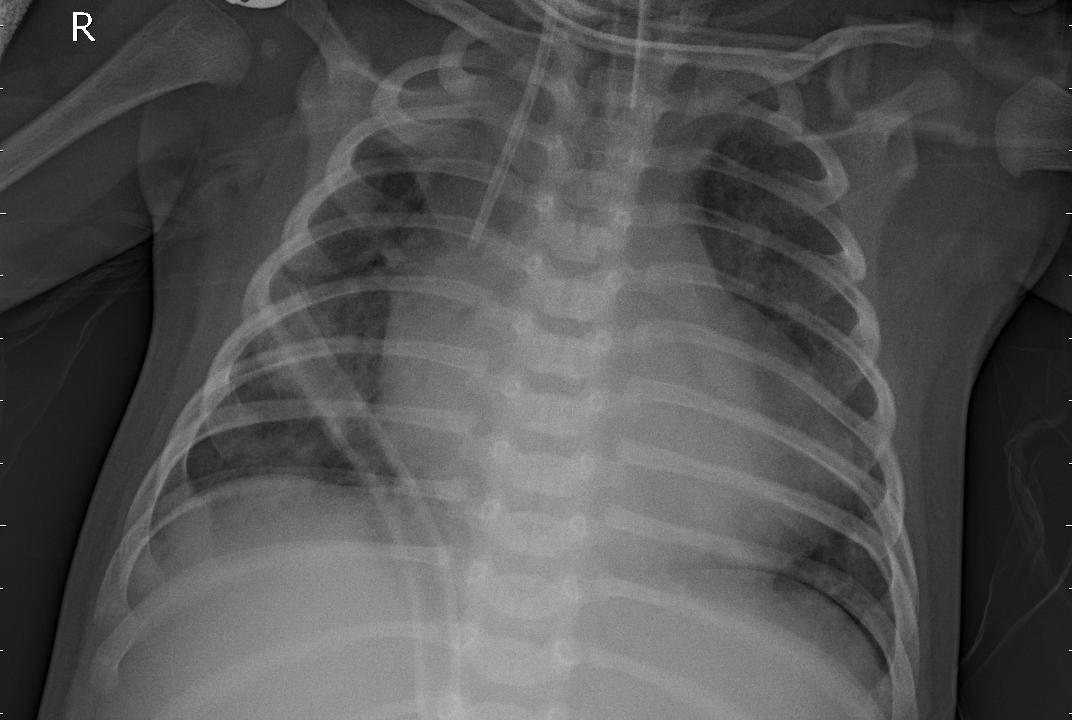
Diagnosis: PNEUMONIA